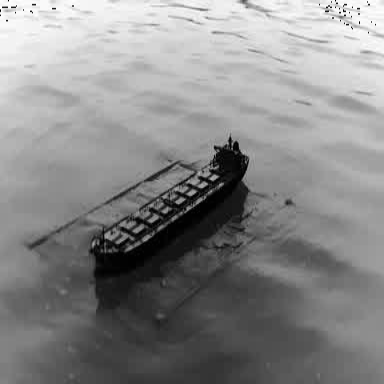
There is a liner in the infrared image.